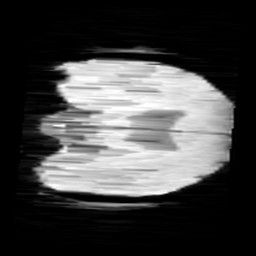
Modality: minIP
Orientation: coronal
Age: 12
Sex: male
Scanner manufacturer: siemens
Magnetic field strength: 3 T
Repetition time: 0.027 s
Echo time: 0.02 s